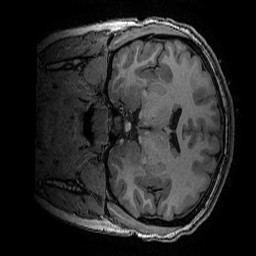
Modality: T1w
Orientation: coronal
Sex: female
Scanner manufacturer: ge
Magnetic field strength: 3 T
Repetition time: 0.007664 s
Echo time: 0.00342 s